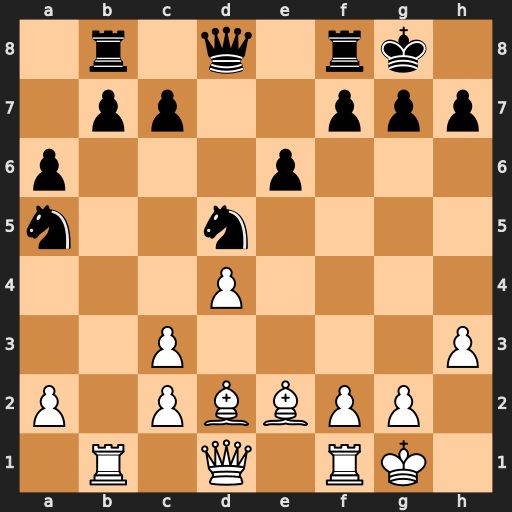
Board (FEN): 1r1q1rk1/1pp2ppp/p3p3/n2n4/3P4/2P4P/P1PBBPP1/1R1Q1RK1
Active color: w
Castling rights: -
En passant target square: -
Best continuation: c4 Nxc4 Bxc4